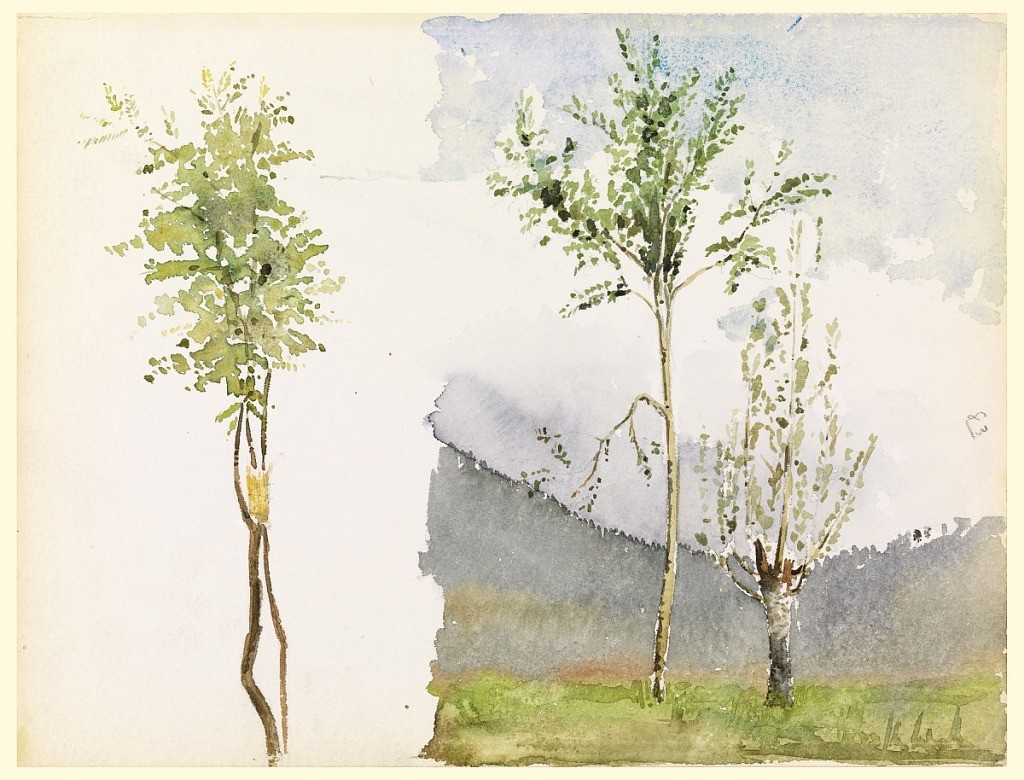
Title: Landscape Sketches
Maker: Whitney Warren Jr., American, 1864–1943
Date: ca. 1900
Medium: Graphite, brush and watercolor on cardboard
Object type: Drawing
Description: Left, two young trees; right, two trees in a meadow shown against wooded hills. Verso, boulders and an evergreen.